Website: bh-photo
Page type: receipt
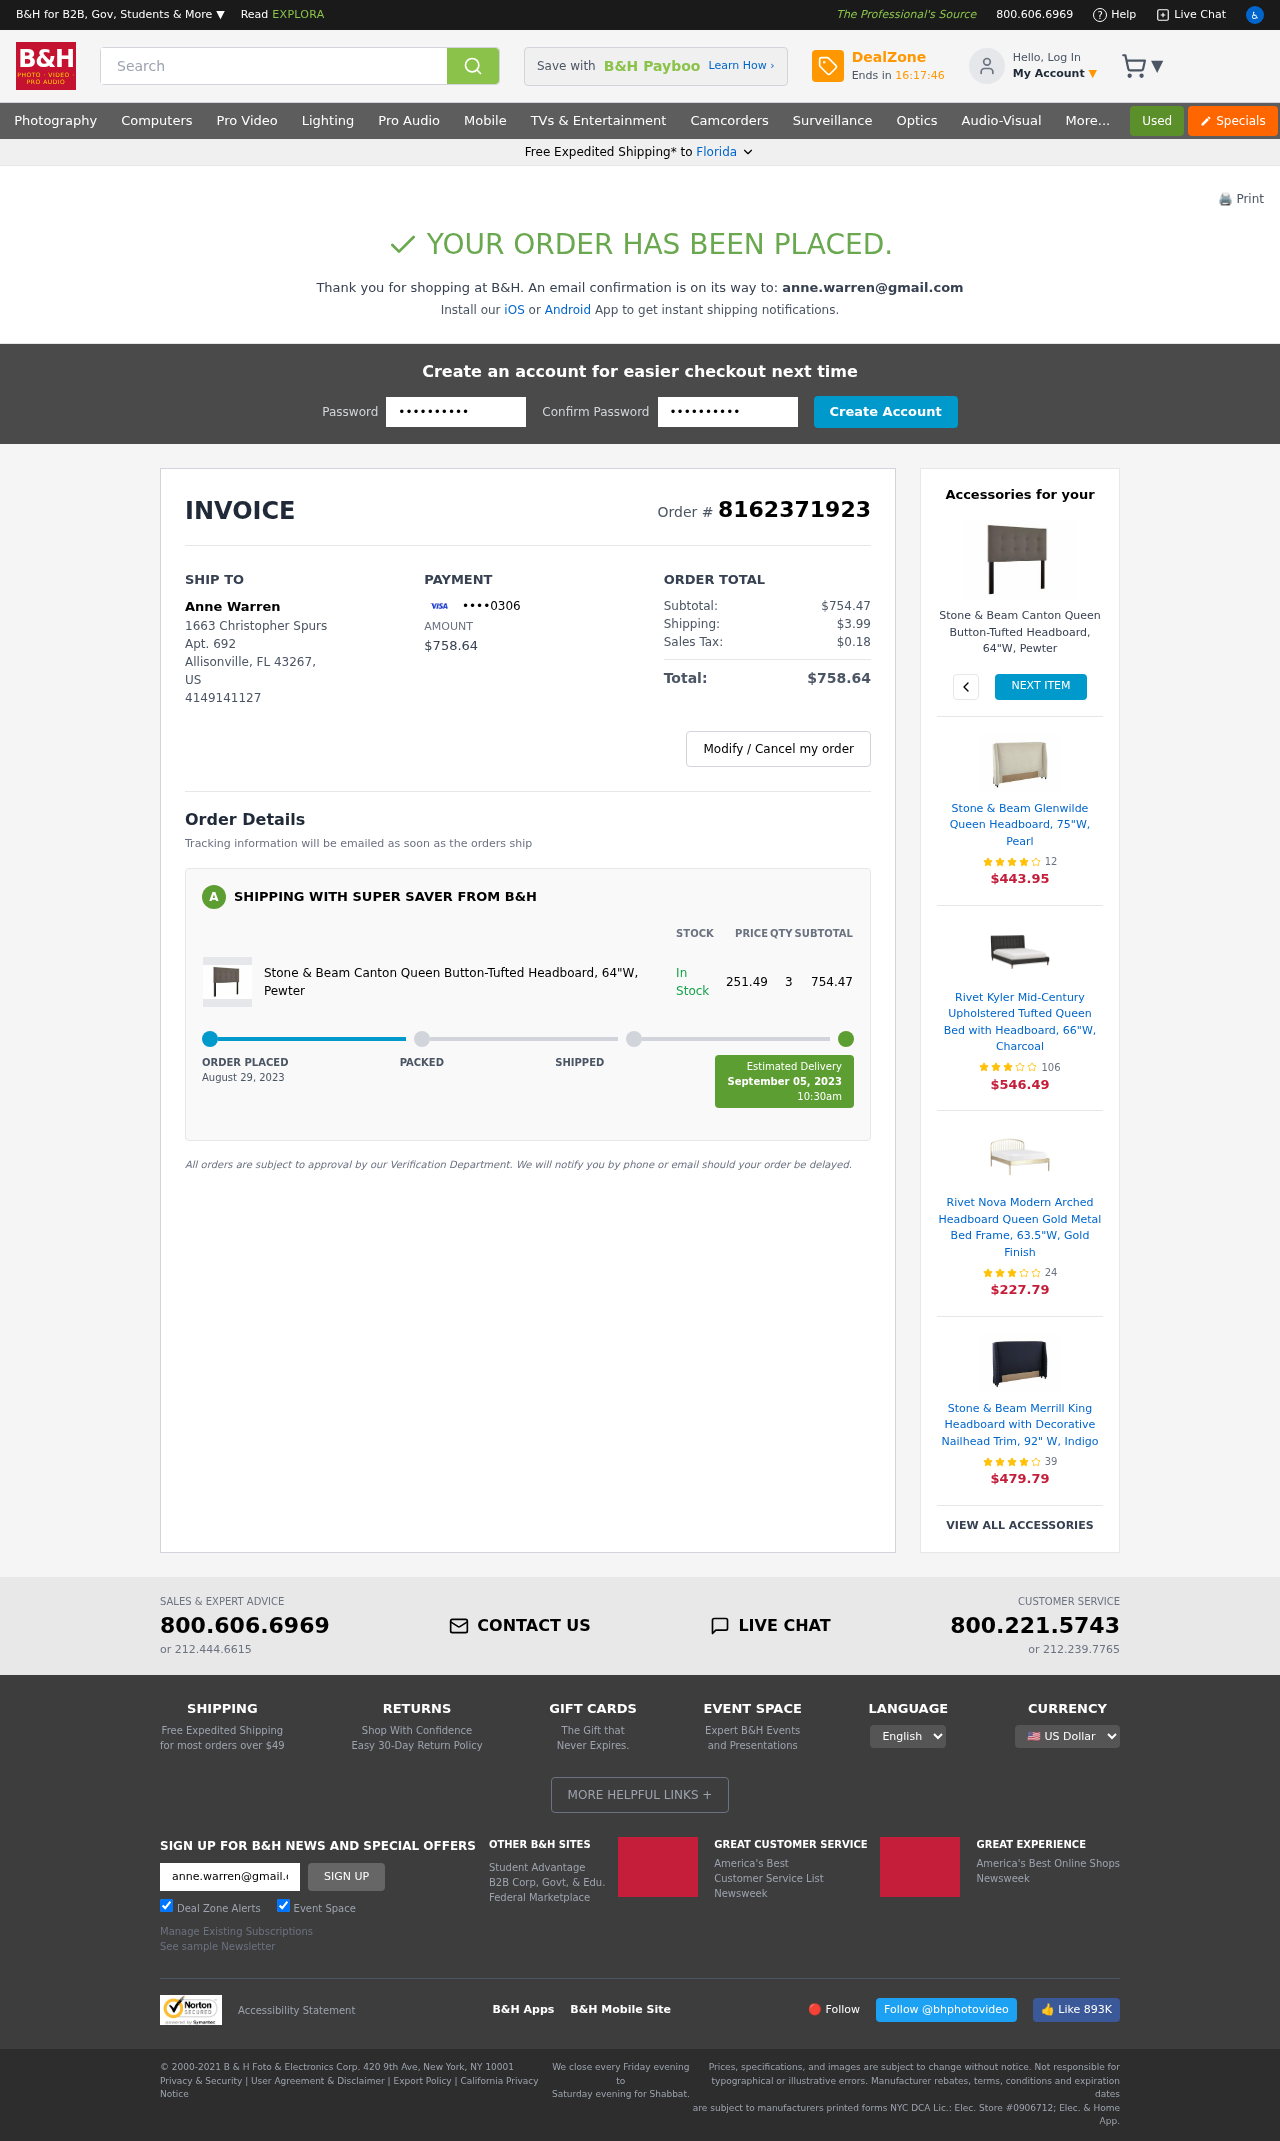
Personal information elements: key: PII_CARD_LAST4
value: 0306
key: PII_CITY
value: Allisonville
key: PII_EMAIL
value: anne.warren@gmail.com
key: PII_FULLNAME
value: Anne Warren
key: PII_PHONE
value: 4149141127
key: PII_POSTCODE
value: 43267
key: PII_STATE
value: Florida
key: PII_STATE_ABBR
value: FL
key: PII_STREET
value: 1663 Christopher Spurs
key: PII_STREET2
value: Apt. 692
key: PII_COUNTRY_CODE
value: US
Product elements: key: PRODUCT1_NAME
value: Stone & Beam Canton Queen Button-Tufted Headboard, 64"W, Pewter
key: PRODUCT1_PRICE
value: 251.49
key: PRODUCT1_QUANTITY
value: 3
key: PRODUCT1_NAME2
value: Stone & Beam Canton Queen Button-Tufted Headboard, 64"W, Pewter
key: PRODUCT2_NAME
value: Stone & Beam Glenwilde Queen Headboard, 75"W, Pearl
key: PRODUCT2_NUM_RATINGS
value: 12
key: PRODUCT2_PRICE
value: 443.95
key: PRODUCT3_NAME
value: Rivet Kyler Mid-Century Upholstered Tufted Queen Bed with Headboard, 66"W, Charcoal
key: PRODUCT3_NUM_RATINGS
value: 106
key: PRODUCT3_PRICE
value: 546.49
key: PRODUCT4_NAME
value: Rivet Nova Modern Arched Headboard Queen Gold Metal Bed Frame, 63.5"W, Gold Finish
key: PRODUCT4_NUM_RATINGS
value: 24
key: PRODUCT4_PRICE
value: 227.79
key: PRODUCT5_NAME
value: Stone & Beam Merrill King Headboard with Decorative Nailhead Trim, 92" W, Indigo
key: PRODUCT5_NUM_RATINGS
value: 39
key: PRODUCT5_PRICE
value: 479.79
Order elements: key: ORDER_ID
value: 8162371923
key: ORDER_TOTAL
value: $758.64
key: ORDER_SUBTOTAL
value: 754.47
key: ORDER_SUBTOTAL
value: $754.47
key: ORDER_SHIPPING_COST
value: $3.99
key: ORDER_TAX
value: $0.18
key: ORDER_DATE
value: August 29, 2023
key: ORDER_DELIVERY_DATE
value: September 05, 2023
Search elements: key: HEADER_SEARCH
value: Search